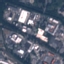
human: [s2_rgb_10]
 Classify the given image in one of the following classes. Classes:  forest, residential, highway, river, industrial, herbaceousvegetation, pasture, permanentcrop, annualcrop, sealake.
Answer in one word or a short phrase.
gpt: Industrial